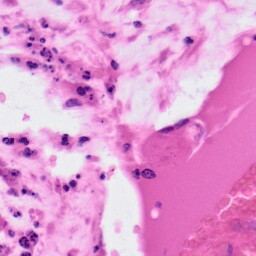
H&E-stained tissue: Colon